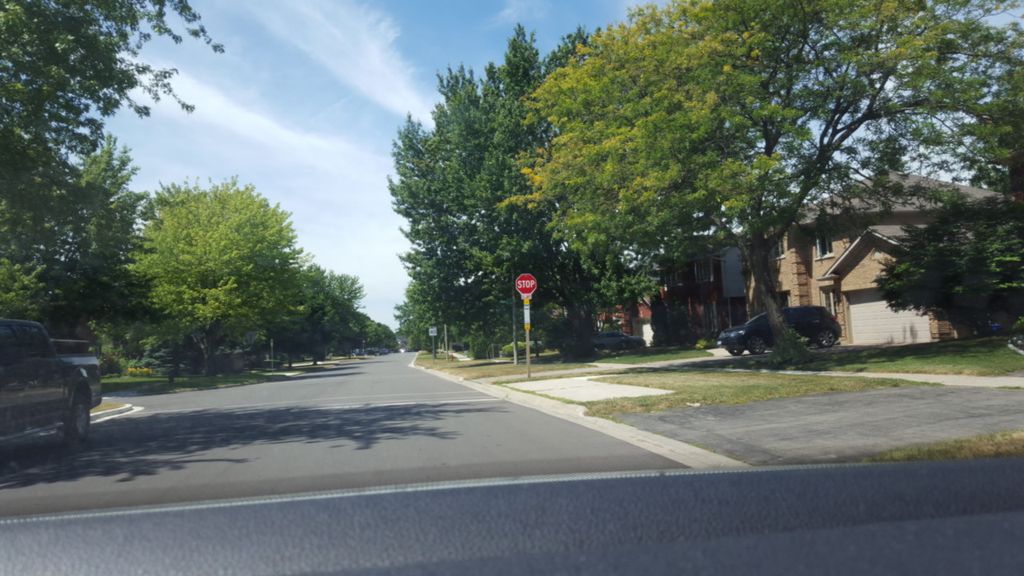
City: hamilton